Question: I have a large html file that I want to split apart. I have managed to split it apart and place each part in a htm file. As a result my structure now looks like:

note all the files in the folder are just specific to the Default.aspx page. I like to have my code spitted into several parts; I find it easier to program that way.
Anyways why when I do:
'''
<%
Response.WriteFile("_Menu.htm");
%>
'''
that creates a different output that if I where to go to _Menu.htm copying the entire content and pasting it in there? I know I can create a user control for each file. but if I do so I will have to create a page directive at the root of the page for each file and plus I just need to place static content I don't need to call an aspx page. Why does Response.WriteFile include stuff that I don't have in the file. For example it places '"' marks whenever I have a paragraph.
## EDIT
I use user controls when I plan to reuse html. In this case I am just spliting apart a page into several ones. I will like to have the content of each chunk in a separate file.
## EDIT 2
Doing:
'''
<%
//Response.WriteFile("_Menu.htm");
Response.Write(System.IO.File.ReadAllText(@"A:\Users\Antonio\Dropbox\VisualStudio Projects\Websites\Boat\Boat\MasterPages\User\_Menu.htm"));
%>
'''
works great. why is Response.WriteFile including " (paragraph) " at the the beginning!?
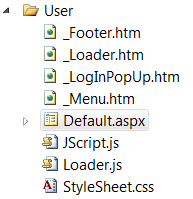
Answer: create your Response.Write method:
Create the following extension method globaly so all your pages can access it:
'''
using System.Web.UI;
public static class StaticExtensionMethods
{
public static void Include(this System.Web.UI.Page Page, string path)
{
Page.Response.Write(System.IO.File.ReadAllText(Page.Server.MapPath(path)));
}
}
'''
then do:
'''
<%
this.Include("_Menu.htm");
%>
'''